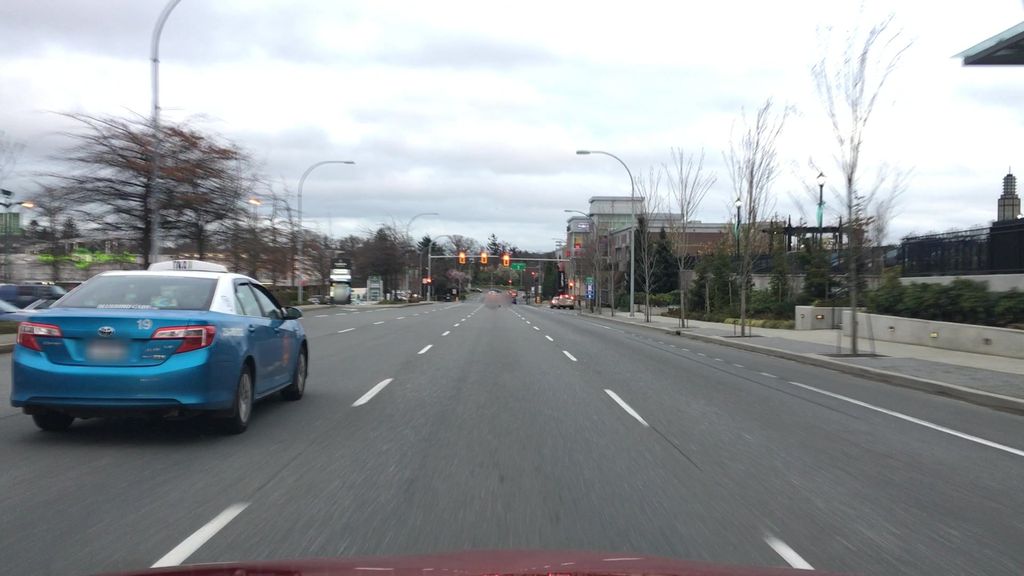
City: victoria